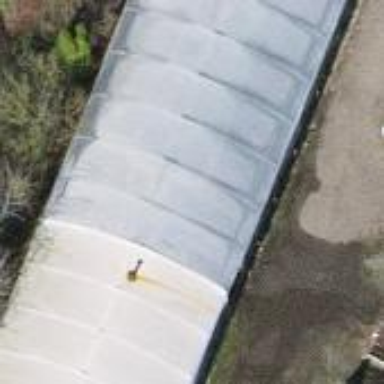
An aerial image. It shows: Greenhouse.